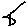
Label: hexagon